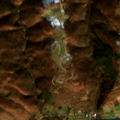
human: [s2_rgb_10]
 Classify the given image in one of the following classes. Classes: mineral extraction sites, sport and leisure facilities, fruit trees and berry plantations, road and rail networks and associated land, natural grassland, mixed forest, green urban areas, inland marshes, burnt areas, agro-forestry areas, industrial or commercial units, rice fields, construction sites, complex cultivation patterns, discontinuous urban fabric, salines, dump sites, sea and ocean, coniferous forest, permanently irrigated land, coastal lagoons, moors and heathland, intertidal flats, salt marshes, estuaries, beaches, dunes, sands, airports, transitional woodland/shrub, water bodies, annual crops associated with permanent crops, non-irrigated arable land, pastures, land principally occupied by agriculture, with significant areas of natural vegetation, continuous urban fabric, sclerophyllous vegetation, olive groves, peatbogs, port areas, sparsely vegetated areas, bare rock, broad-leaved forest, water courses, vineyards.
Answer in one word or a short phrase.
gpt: complex cultivation patterns, land principally occupied by agriculture, with significant areas of natural vegetation, broad-leaved forest, transitional woodland/shrub